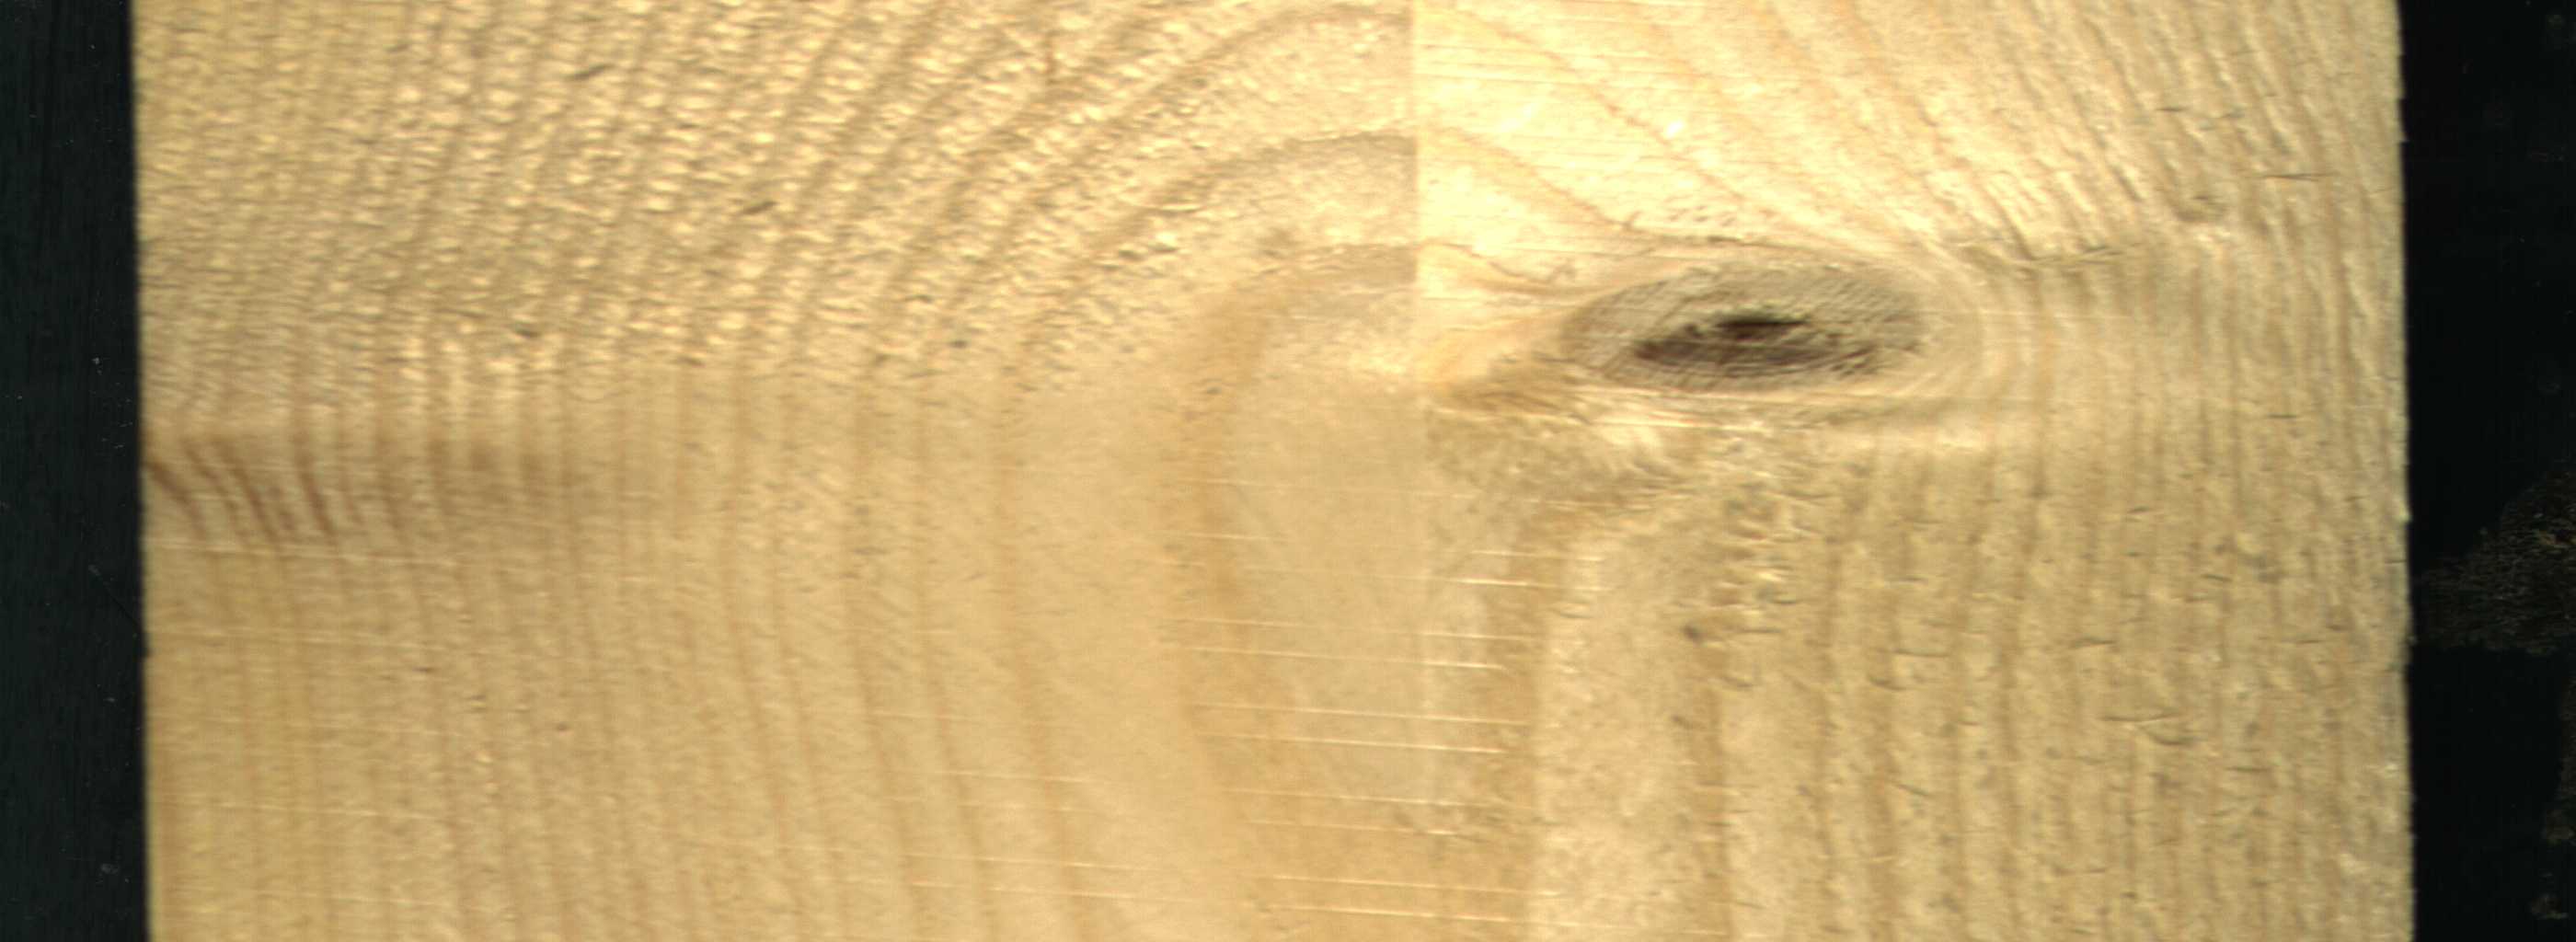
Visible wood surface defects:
Live_Knot